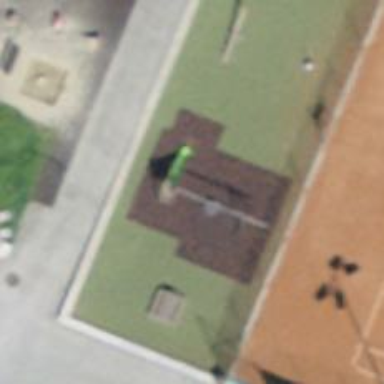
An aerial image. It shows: Playground with swings.